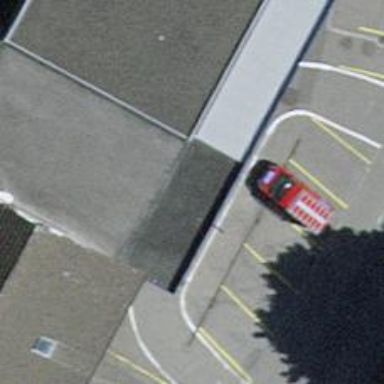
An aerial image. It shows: Fuel station.